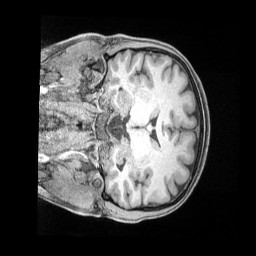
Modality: T1w
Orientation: coronal
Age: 35
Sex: female
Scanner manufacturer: siemens
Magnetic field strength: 3 T
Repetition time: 2 s
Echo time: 0.00211 s